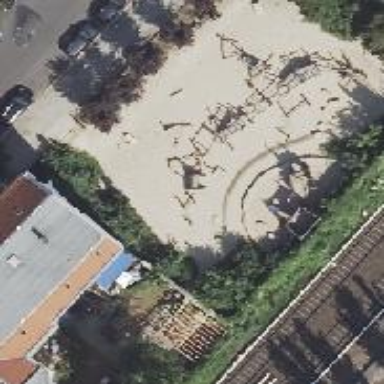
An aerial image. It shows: Playground area for leisure activities on the land.